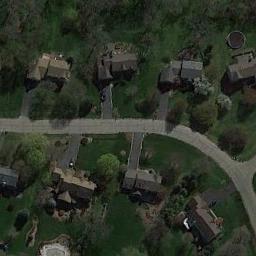
Label: residential